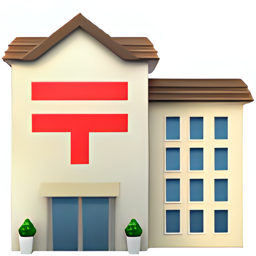
Name: japanese post office
Emoji: 🏣
Group: Travel & Places
Sub-group: place-building